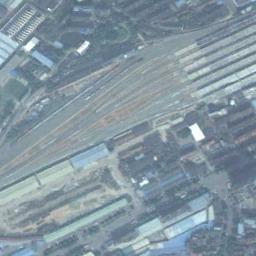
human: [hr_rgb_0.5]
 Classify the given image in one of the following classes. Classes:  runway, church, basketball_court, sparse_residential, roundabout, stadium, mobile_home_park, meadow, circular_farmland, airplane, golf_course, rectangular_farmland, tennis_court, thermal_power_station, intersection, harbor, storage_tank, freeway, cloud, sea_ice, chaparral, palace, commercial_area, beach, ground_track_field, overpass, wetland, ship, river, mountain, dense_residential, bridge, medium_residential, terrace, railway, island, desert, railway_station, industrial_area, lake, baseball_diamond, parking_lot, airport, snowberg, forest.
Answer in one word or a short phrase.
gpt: railway_station